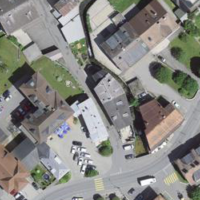
EUNIS habitat code: 54
Species observed at this site:
Phoenicurus ochruros
Cinclus cinclus